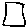
Label: square